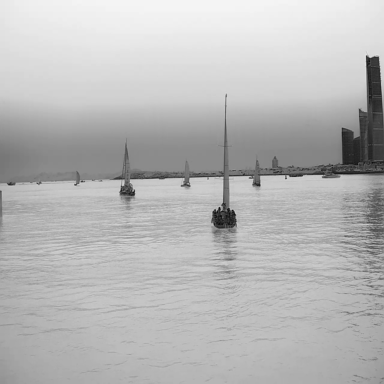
There are eight sailboats in the infrared image.